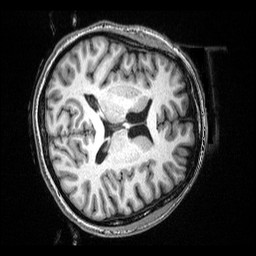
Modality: T1w
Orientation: axial
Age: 38
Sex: female
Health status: ill
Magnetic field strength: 3 T
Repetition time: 2.53 s
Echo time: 0.00331 s